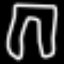
Label: pants